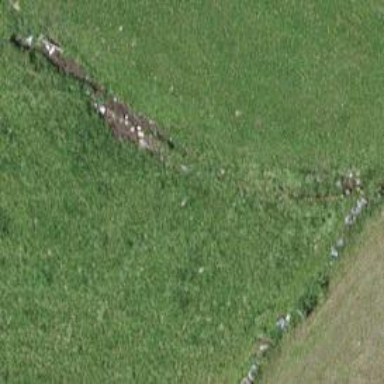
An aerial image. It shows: Dry stone wall barrier.